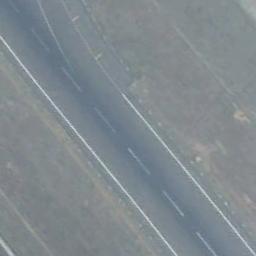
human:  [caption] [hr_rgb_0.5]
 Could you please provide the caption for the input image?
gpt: The runway is on the grass .

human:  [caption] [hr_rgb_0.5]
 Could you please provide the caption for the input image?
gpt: There is brown bare ground next to the runway, With short white lines on the runway .

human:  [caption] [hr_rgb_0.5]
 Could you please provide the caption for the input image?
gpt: The runway goes through the lawn and some center line markings are on the runway .

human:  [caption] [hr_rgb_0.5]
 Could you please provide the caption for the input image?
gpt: The grass is on either side of the runway .

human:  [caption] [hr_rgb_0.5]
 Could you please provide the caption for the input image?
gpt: There are green meadows beside the runway .